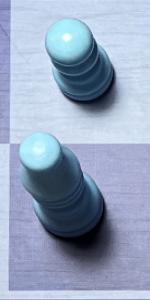
Label: Bishop_White